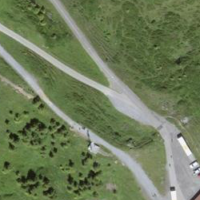
EUNIS habitat code: 23
Species observed at this site:
Phoenicurus ochruros
Astragalus alpinus
Gentiana verna
Phyteuma orbiculare